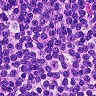
Metastatic tissue present: no